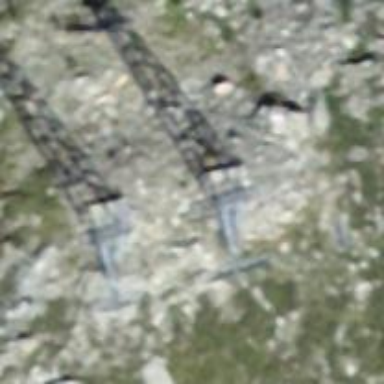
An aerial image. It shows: Pylon for aerialway.